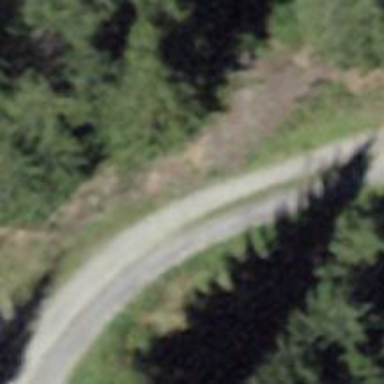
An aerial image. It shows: Well-maintained track road of grade 1.